Interaction volume radius: 10 \u00c5
Interaction volume height: 35 \u00c5
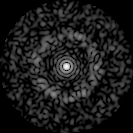
Disorder parameter: 0.8266